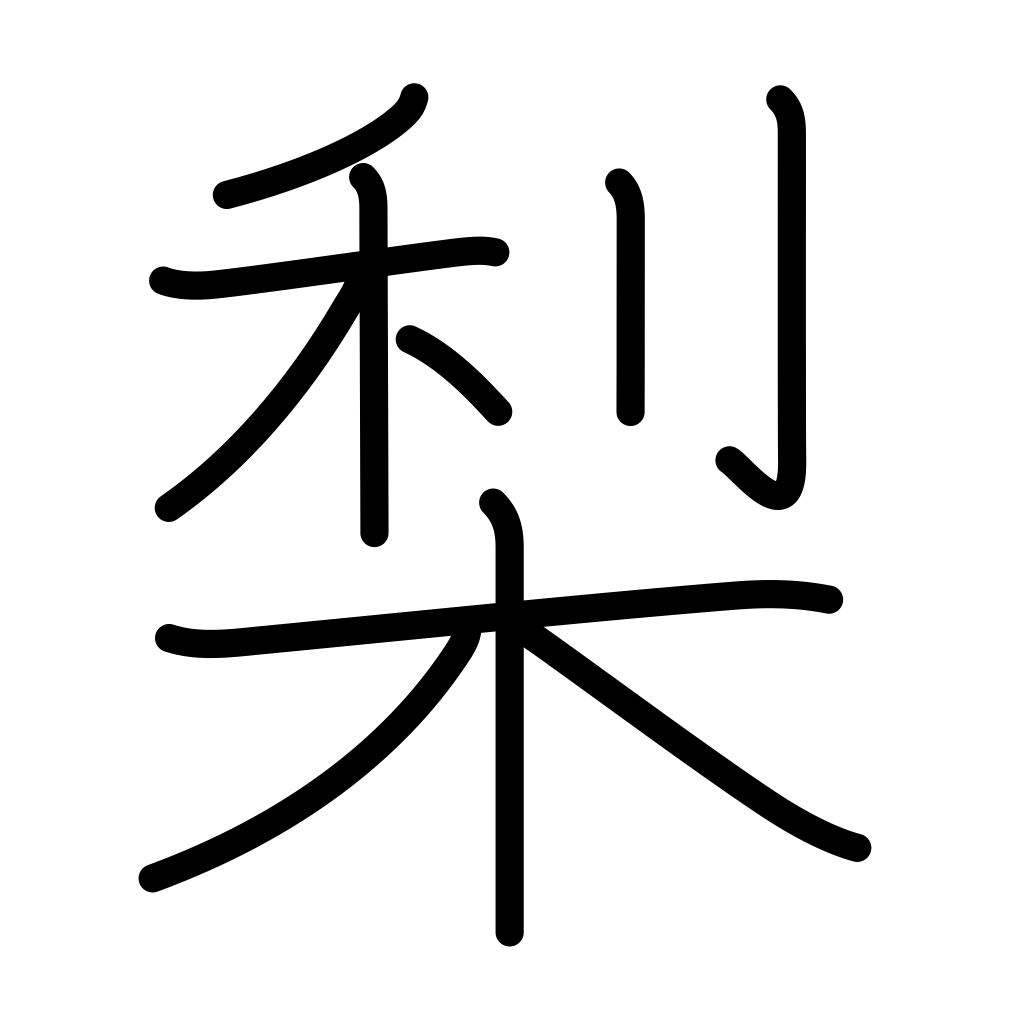
Meaning: pear tree